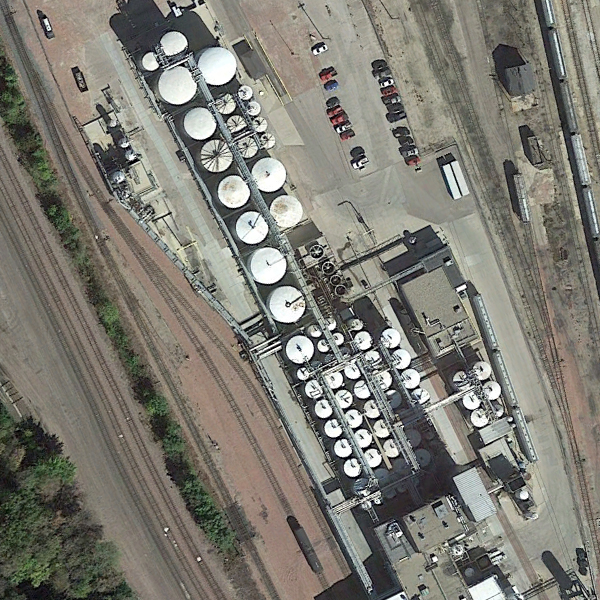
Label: StorageTanks